RGB frame:
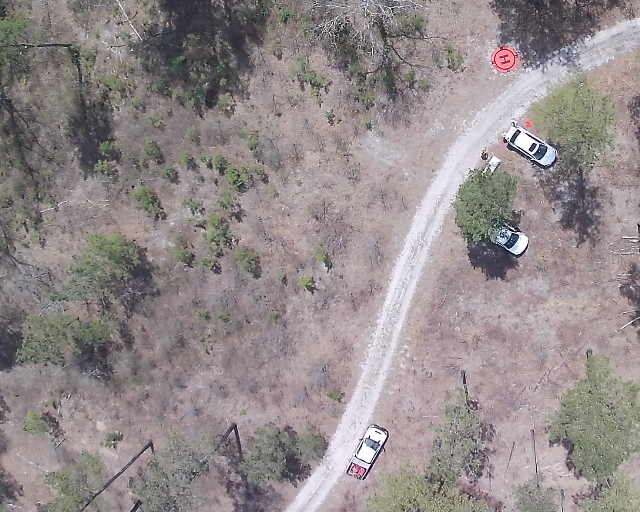
Thermal frame:
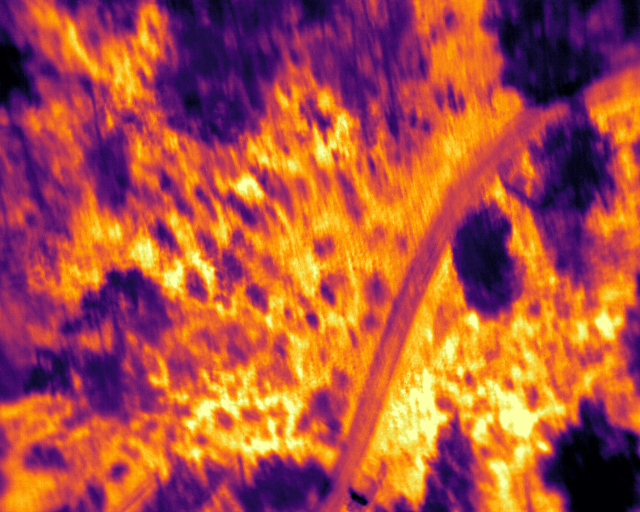
Captured: 2026-02-26 02:32:45
Pixels at or above 80 °C: 0 (fraction of frame: 0)